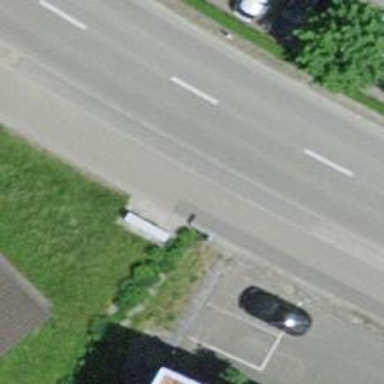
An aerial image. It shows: Bus stop with platform for public transport.